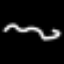
Label: squiggle